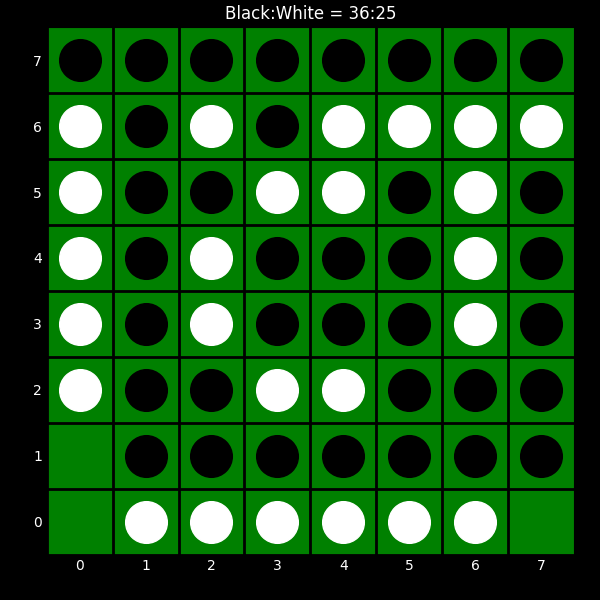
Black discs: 36
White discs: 25